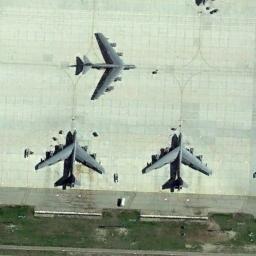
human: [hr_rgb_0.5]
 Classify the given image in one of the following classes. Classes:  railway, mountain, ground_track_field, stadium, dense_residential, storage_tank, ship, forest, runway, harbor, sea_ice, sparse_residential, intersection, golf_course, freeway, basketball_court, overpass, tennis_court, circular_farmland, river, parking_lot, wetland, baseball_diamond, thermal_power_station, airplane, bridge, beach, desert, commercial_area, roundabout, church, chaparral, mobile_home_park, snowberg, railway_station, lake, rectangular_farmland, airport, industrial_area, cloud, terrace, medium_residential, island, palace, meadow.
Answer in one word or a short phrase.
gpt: airplane